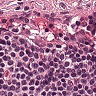
Metastatic tissue present: no